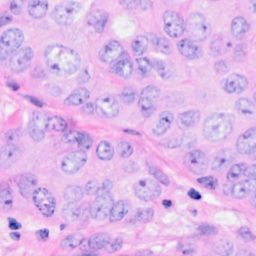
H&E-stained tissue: Breast